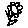
Label: flower